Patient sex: M
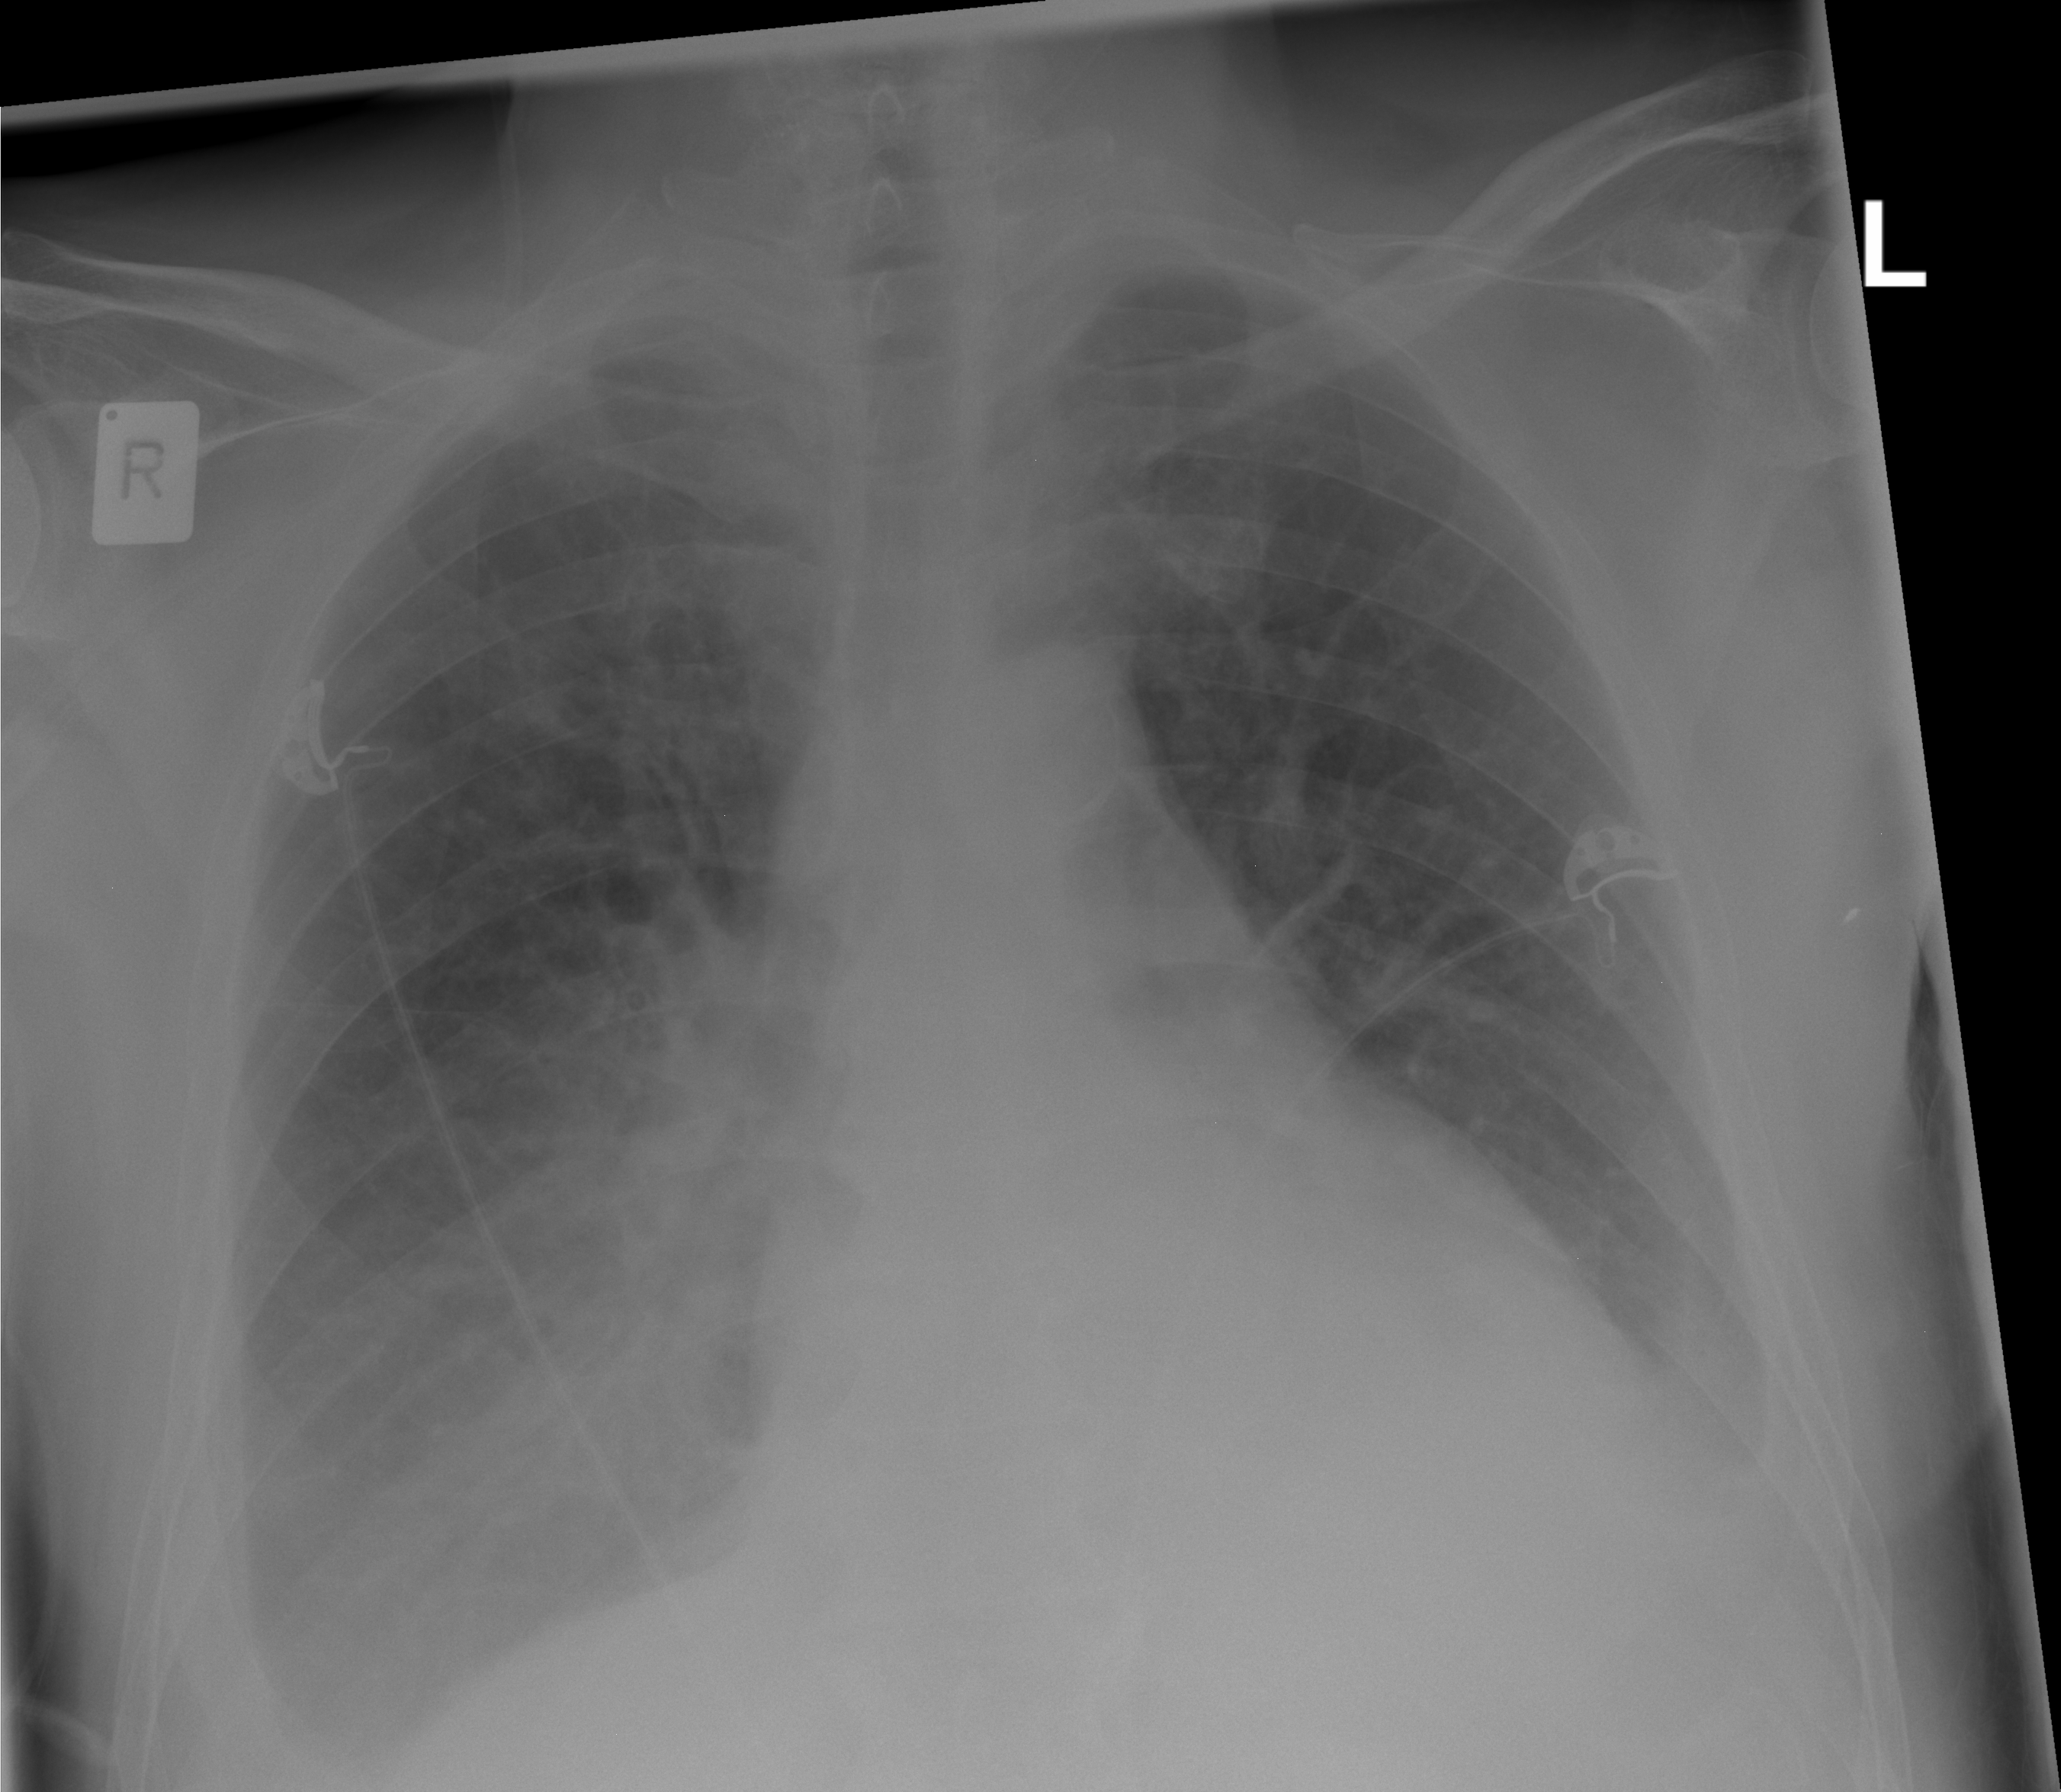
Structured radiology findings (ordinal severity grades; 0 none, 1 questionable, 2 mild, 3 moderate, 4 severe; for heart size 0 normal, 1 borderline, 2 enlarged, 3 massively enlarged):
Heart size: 2
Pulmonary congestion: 3
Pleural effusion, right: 2
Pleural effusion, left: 2
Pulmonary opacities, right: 2
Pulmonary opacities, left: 0
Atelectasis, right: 2
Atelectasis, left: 2